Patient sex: F
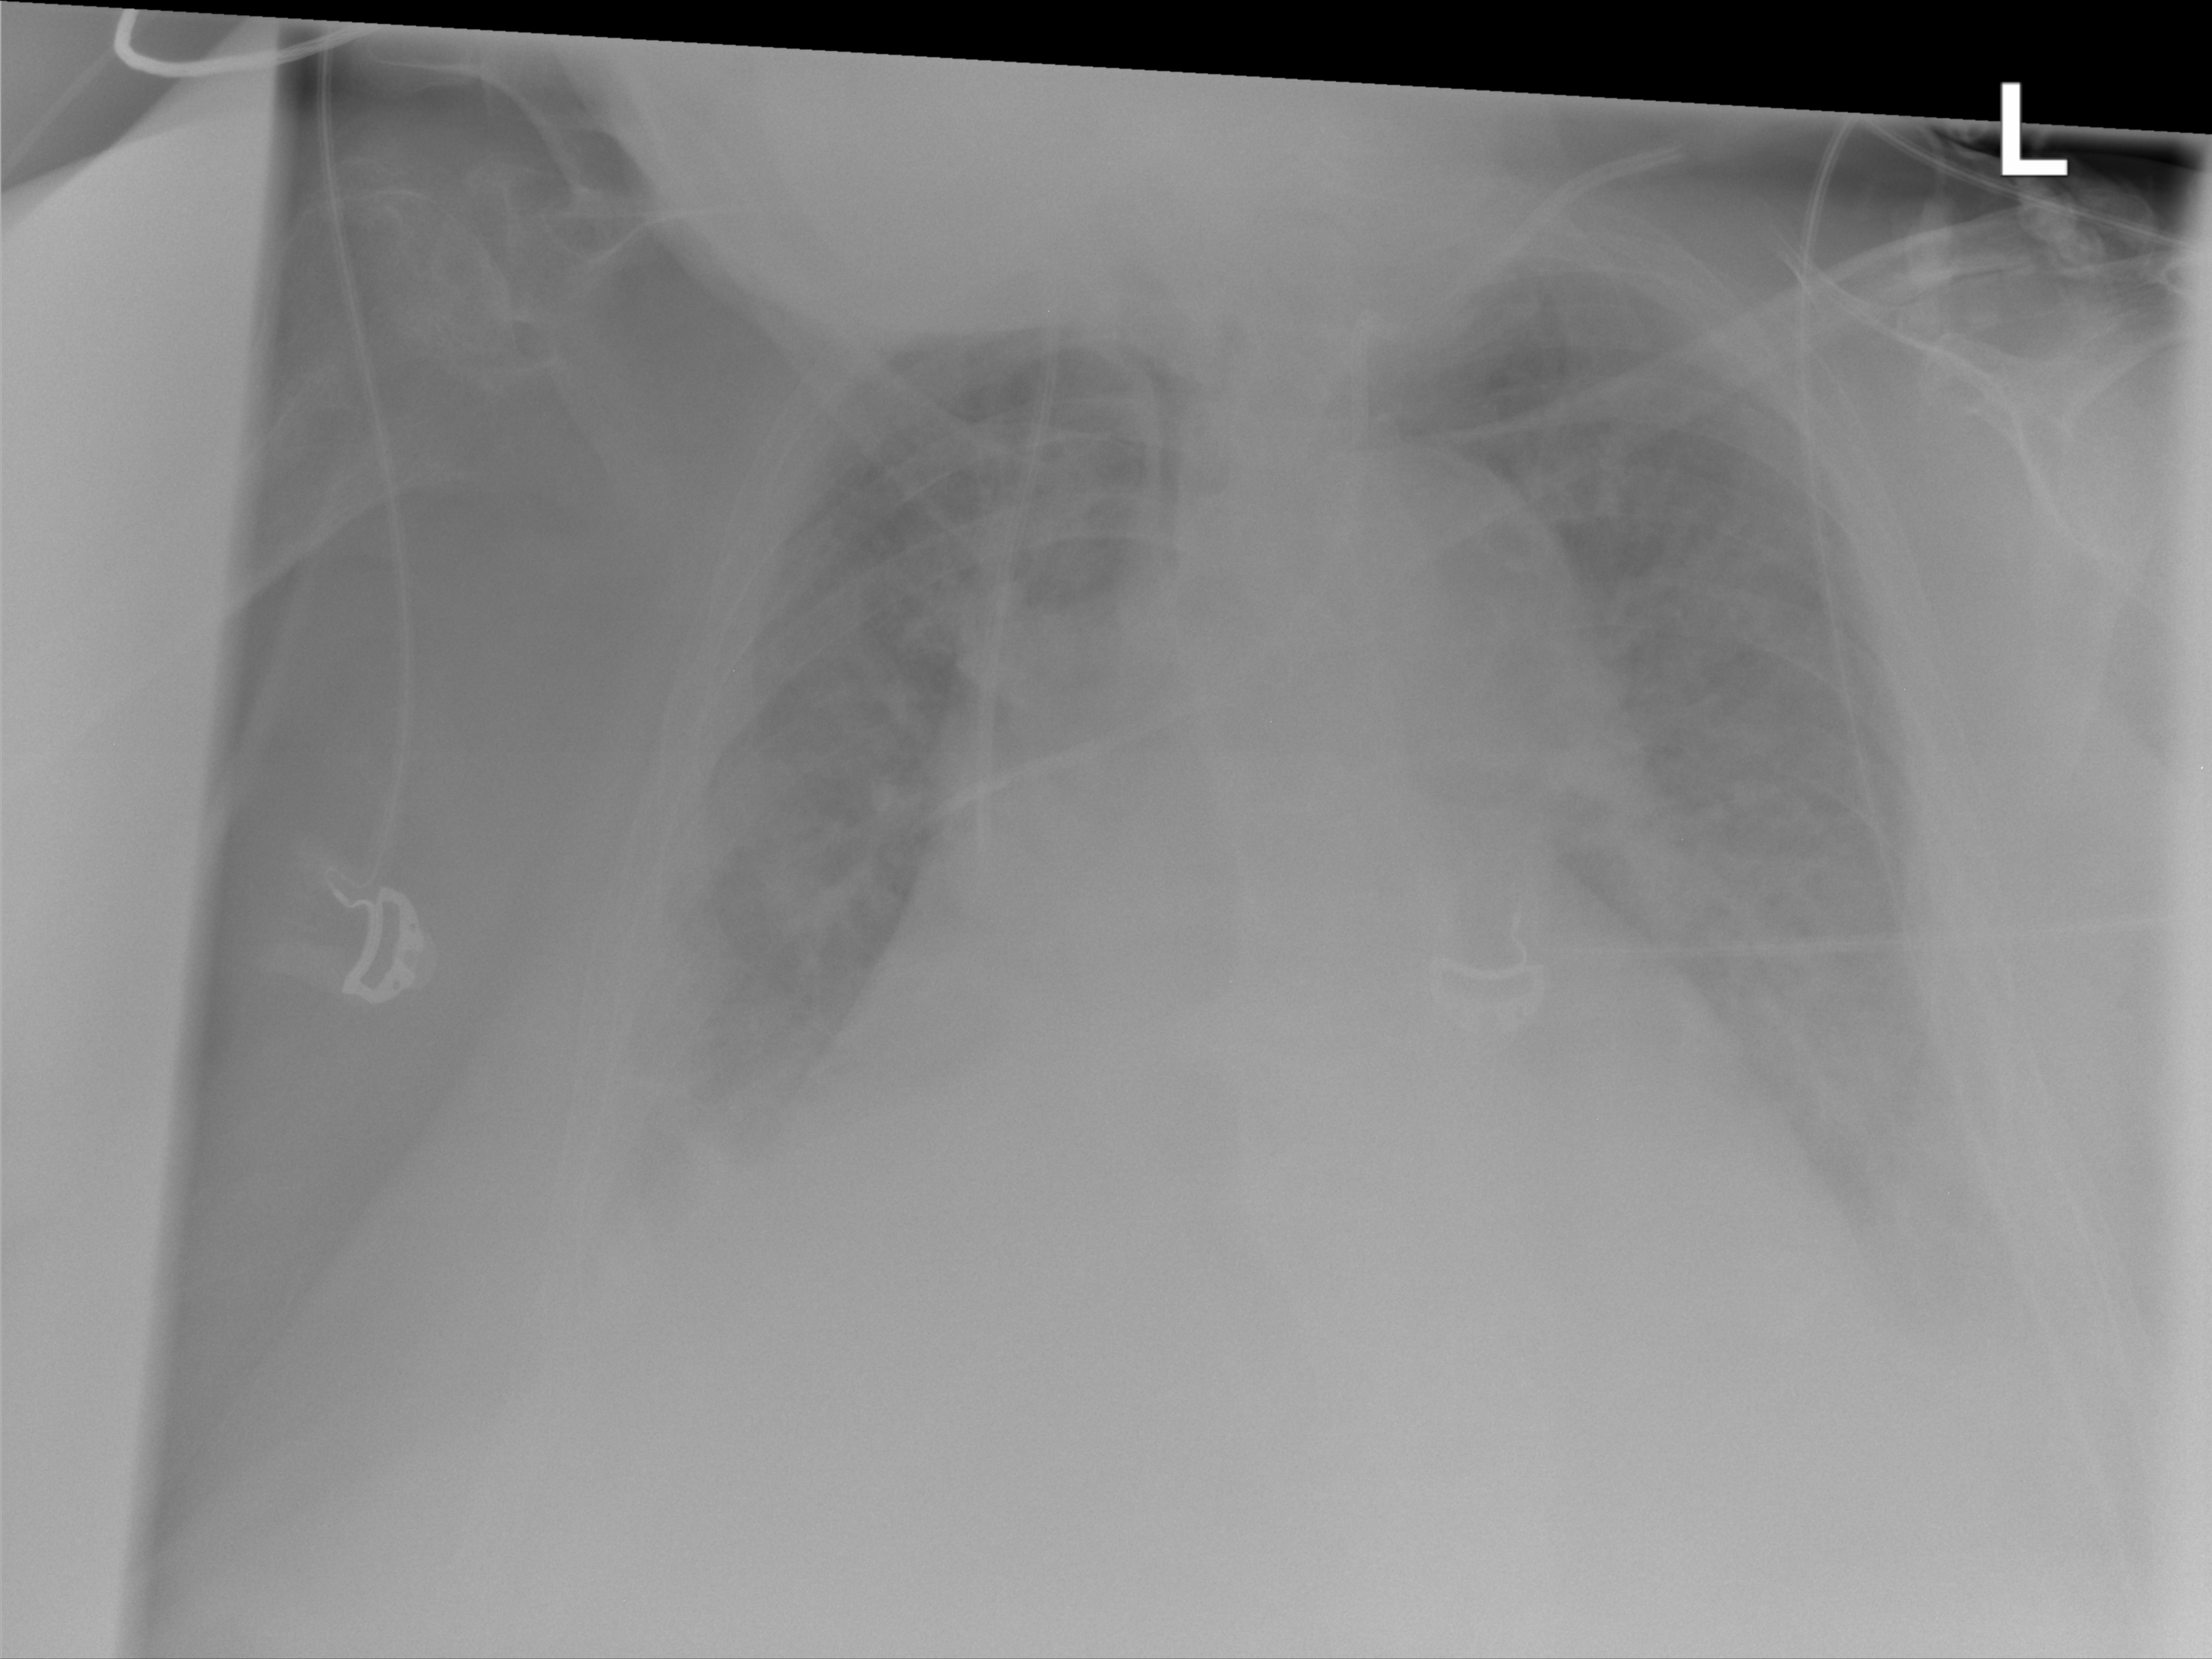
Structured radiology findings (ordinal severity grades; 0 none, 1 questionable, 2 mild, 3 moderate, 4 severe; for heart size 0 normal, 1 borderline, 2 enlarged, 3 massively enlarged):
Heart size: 2
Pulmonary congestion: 2
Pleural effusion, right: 2
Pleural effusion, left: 2
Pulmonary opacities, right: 0
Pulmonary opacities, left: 0
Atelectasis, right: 2
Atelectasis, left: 2